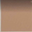
Piece: xx